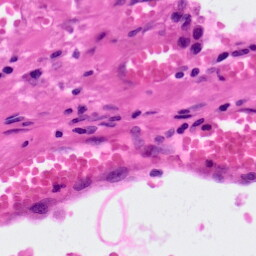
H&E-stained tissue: Lung